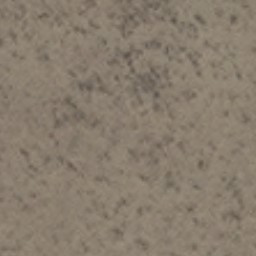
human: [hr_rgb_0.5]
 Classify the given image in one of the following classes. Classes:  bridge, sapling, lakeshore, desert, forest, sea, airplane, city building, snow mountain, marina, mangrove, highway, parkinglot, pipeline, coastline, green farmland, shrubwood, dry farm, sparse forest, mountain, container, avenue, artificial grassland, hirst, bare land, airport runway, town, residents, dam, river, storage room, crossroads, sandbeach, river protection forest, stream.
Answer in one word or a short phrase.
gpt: bare land